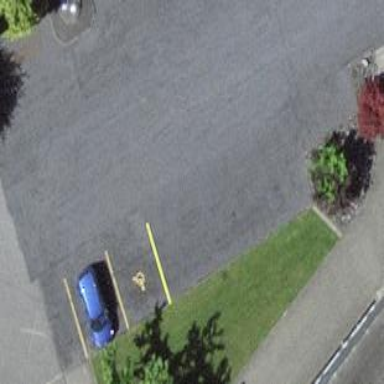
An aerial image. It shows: Parking available on the street side.